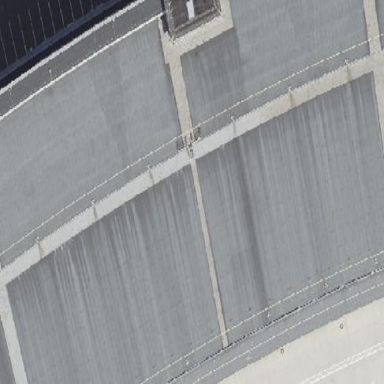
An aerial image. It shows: Hangar building with flat black roof.